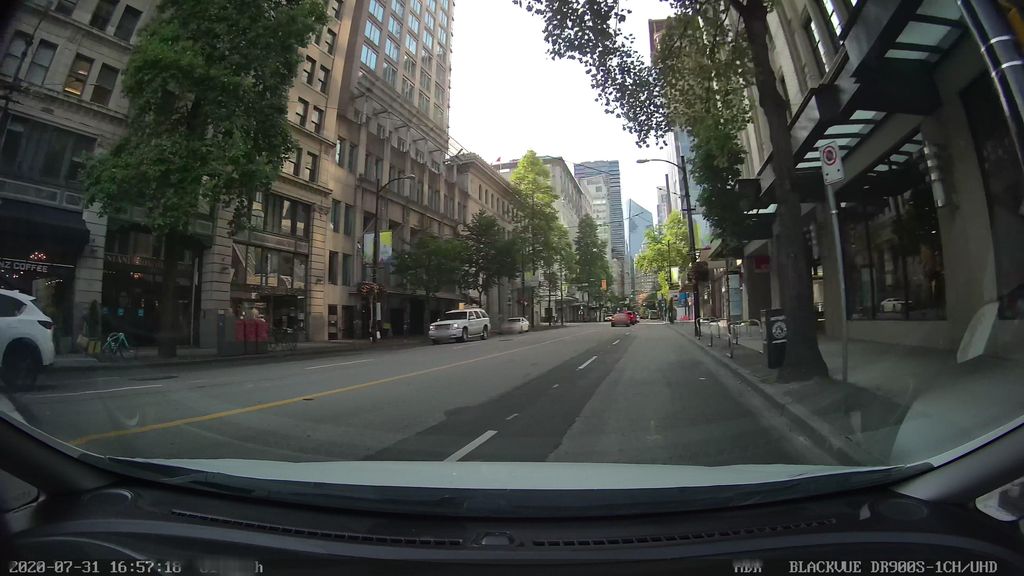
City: vancouver